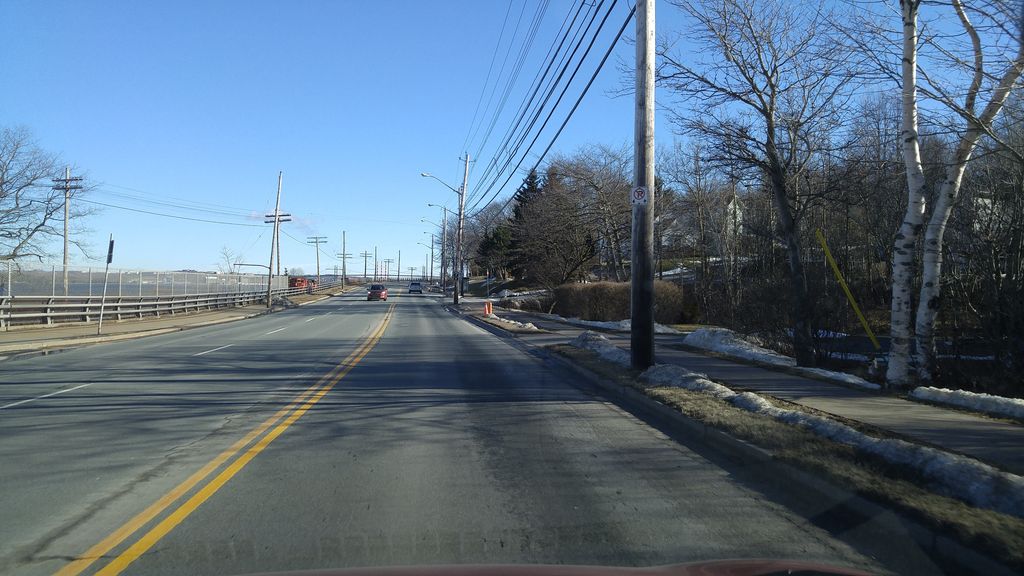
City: halifax